【题型】填空题　【知识点】立体几何　【难度】easy
如图为某一圆柱的三视图，则该圆柱的侧面积为 \(\underline{\quad\quad}\).

\vspace{1em}
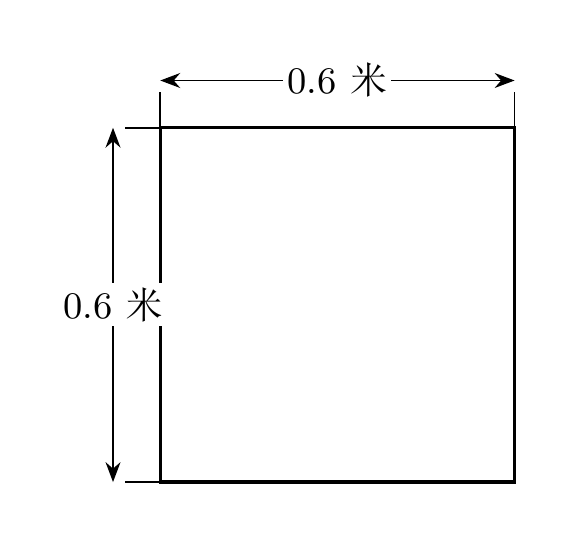
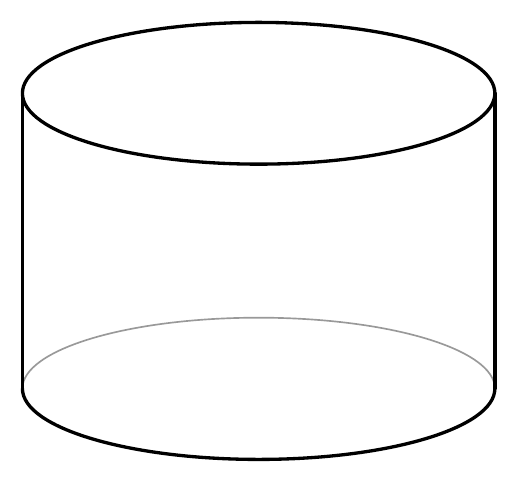
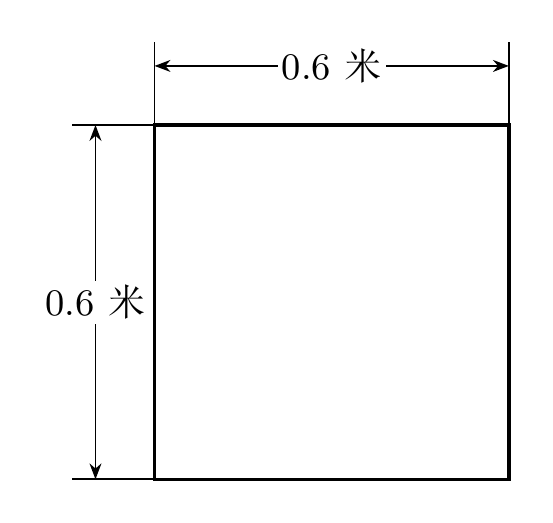
【解答】

\textbf{【答案】} \(\boldsymbol{0.36\pi}\).

\vspace{1em}

\textbf{【分析】}
首先把三视图转换为几何体的直观图，进一步求出几何体的侧面积.

\vspace{1em}

\textbf{【解答】}
解：根据几何体的三视图转换为几何体为：该几何体为底面半径为 0.3 米，高为 0.6 米的圆柱；

所以：圆柱的侧面积
\[
S = 2 \times \pi \times 0.3 \times 0.6 = 0.36\pi.
\]

故答案为：\(\boldsymbol{0.36\pi}\).

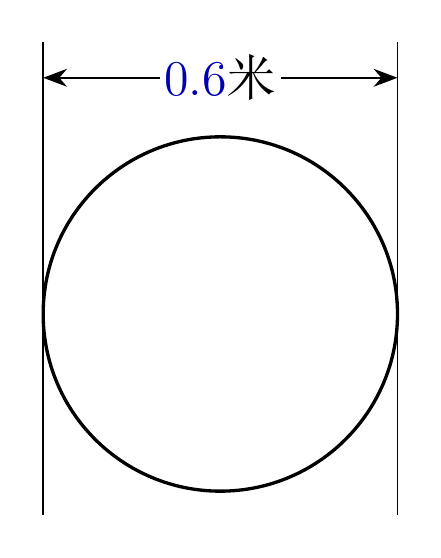